Chest X-ray. View position: PA
Patient age: 45
Patient sex: F
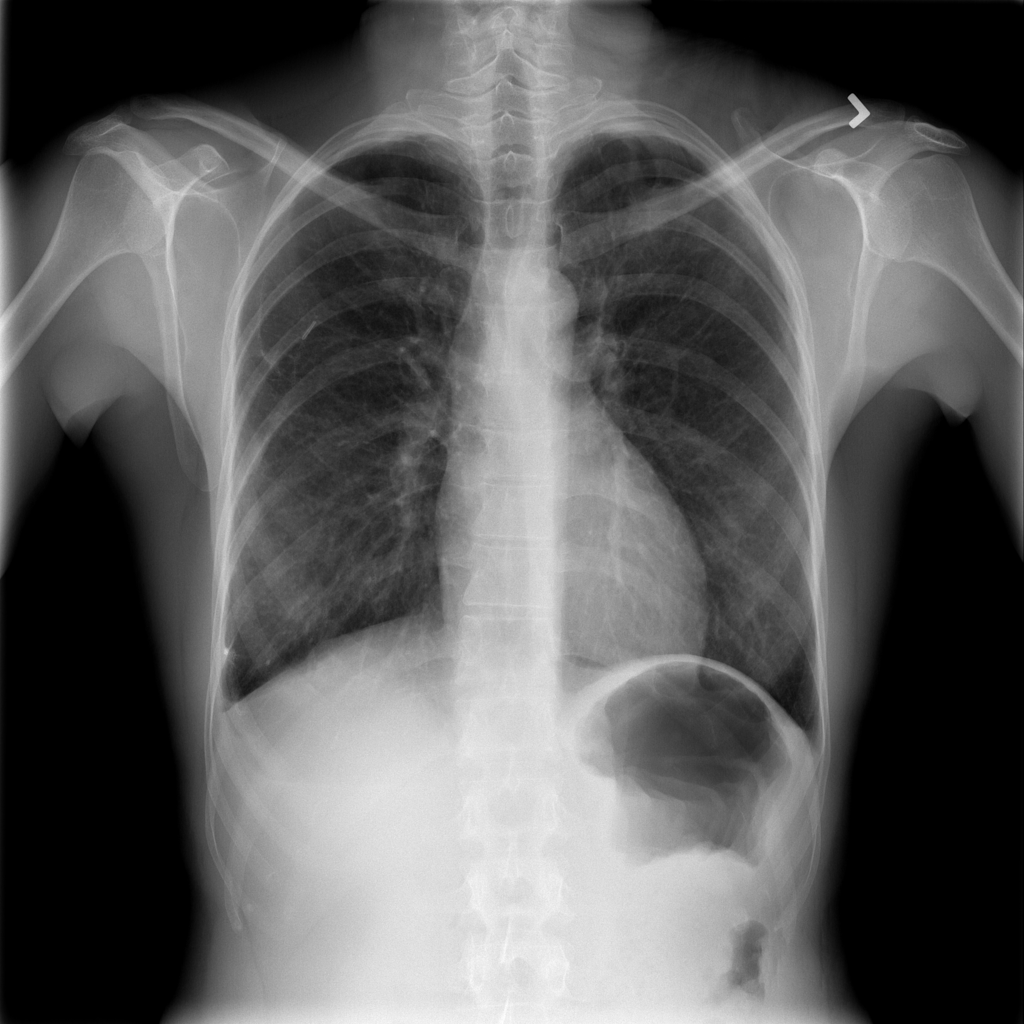
Finding: Pneumothorax